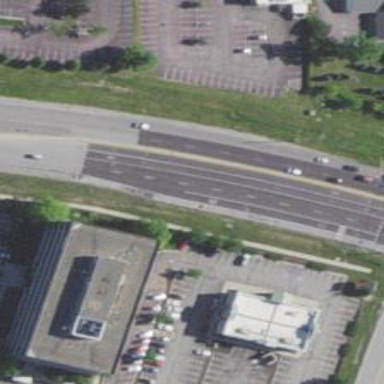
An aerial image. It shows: Primary road with asphalt surface.